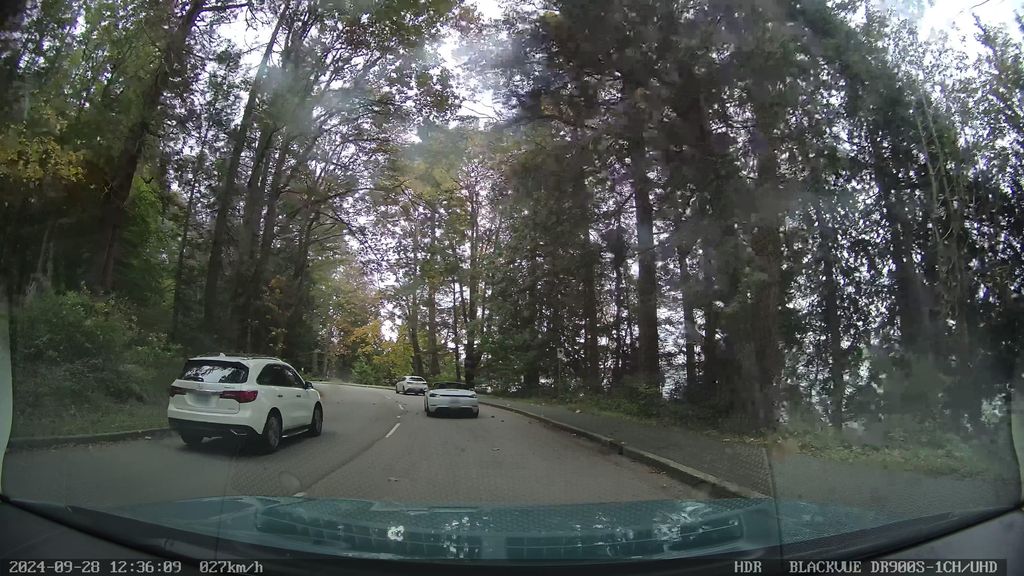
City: vancouver